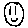
Label: smiley face